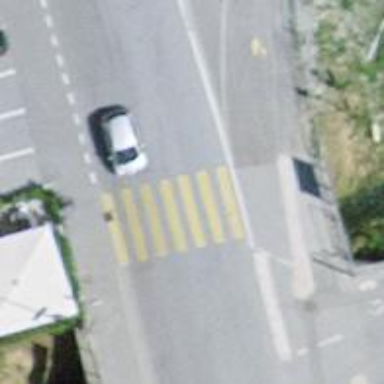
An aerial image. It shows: Uncontrolled zebra crossing with notable zebra markings.